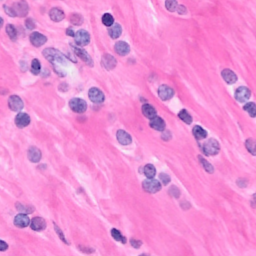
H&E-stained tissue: Breast